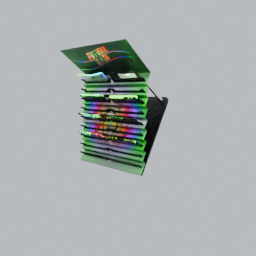
Label: electronics